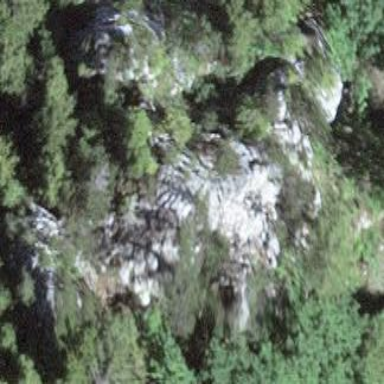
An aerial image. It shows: Landscape dominated by bare rock.